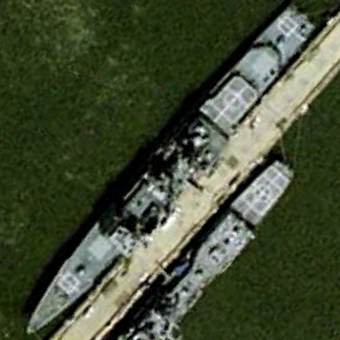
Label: cruiser